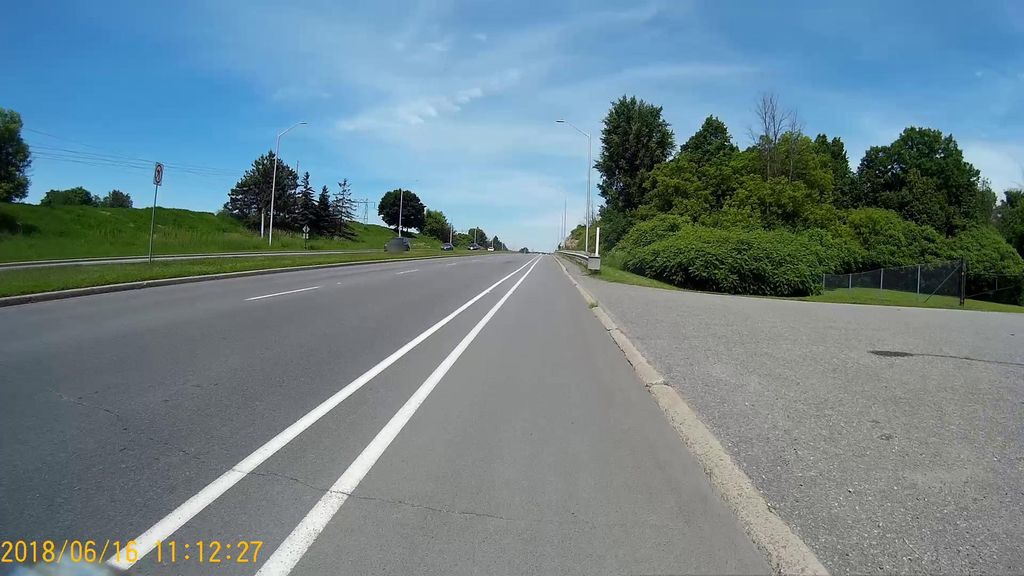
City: ottawa-gatineau